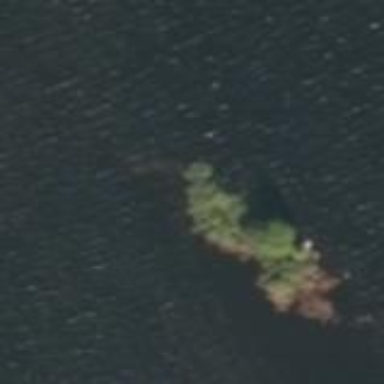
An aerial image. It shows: Islet.